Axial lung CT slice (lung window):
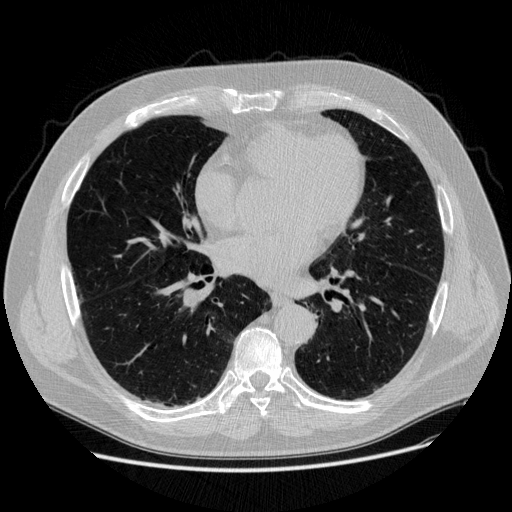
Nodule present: no